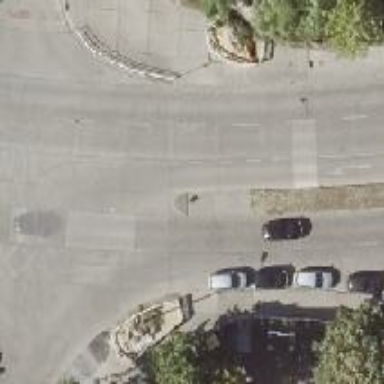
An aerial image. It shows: Secondary road with concrete sidewalk.